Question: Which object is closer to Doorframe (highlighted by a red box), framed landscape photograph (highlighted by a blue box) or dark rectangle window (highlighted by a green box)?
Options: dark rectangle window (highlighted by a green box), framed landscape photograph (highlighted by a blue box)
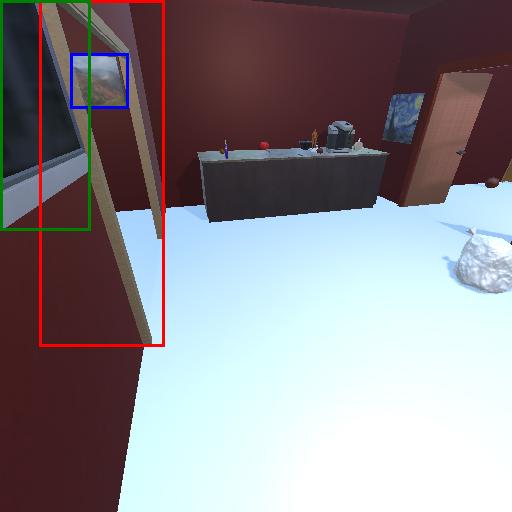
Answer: dark rectangle window (highlighted by a green box)